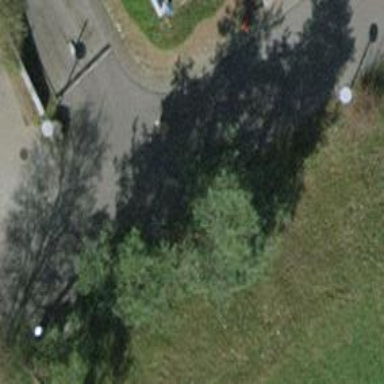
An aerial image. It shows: Urban area featuring tree as natural element.